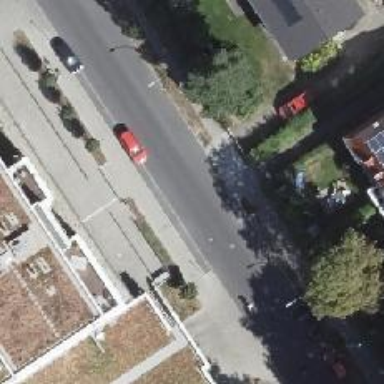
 with on-street parking on the left side and half on the kerb parking on the right side."